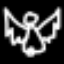
Label: angel